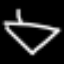
Label: diamond